Interaction volume radius: 5 \u00c5
Interaction volume height: 10 \u00c5
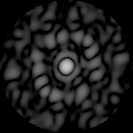
Disorder parameter: 0.8867